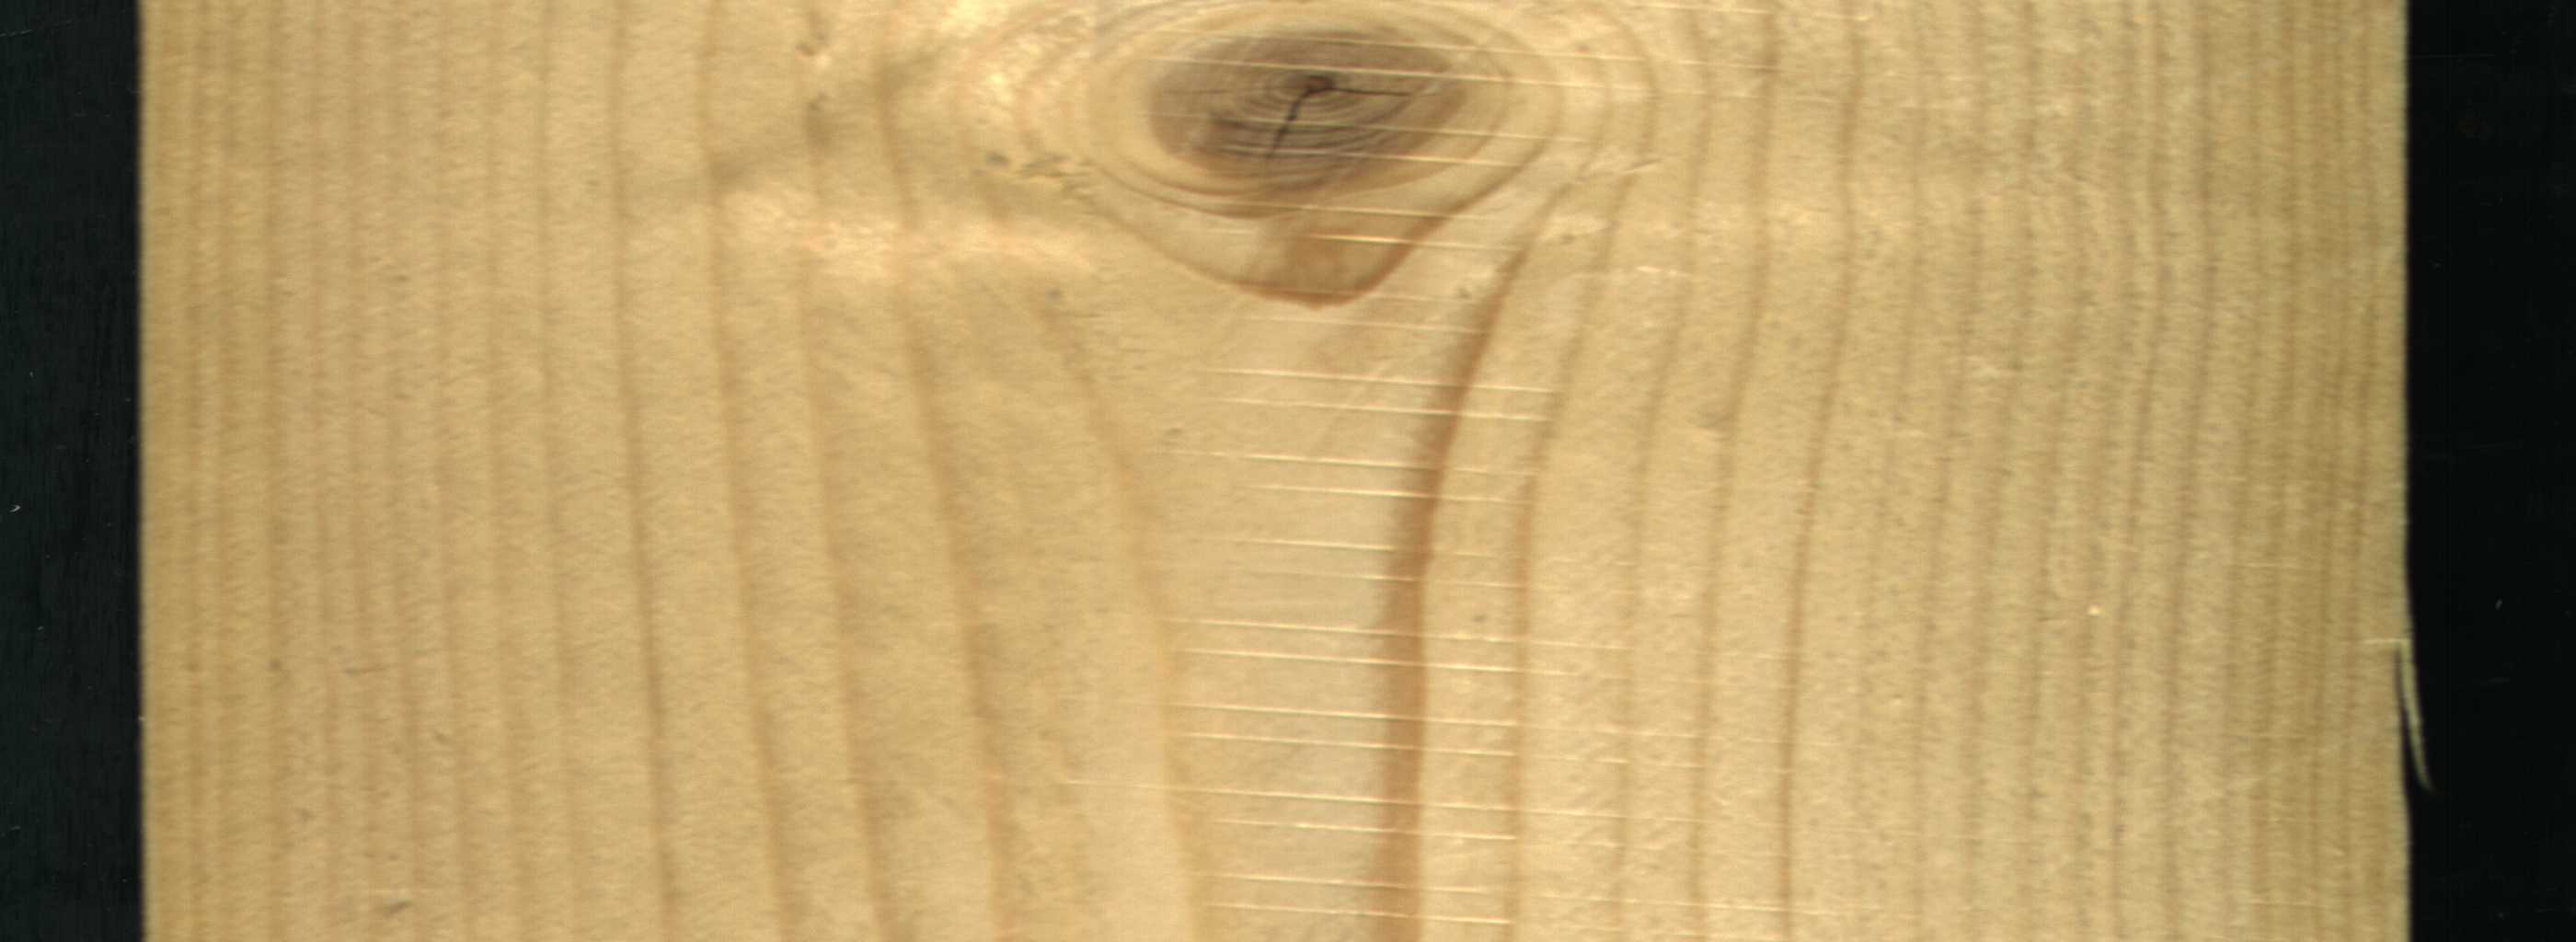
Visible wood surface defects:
Live_Knot